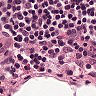
Metastatic tissue present: no